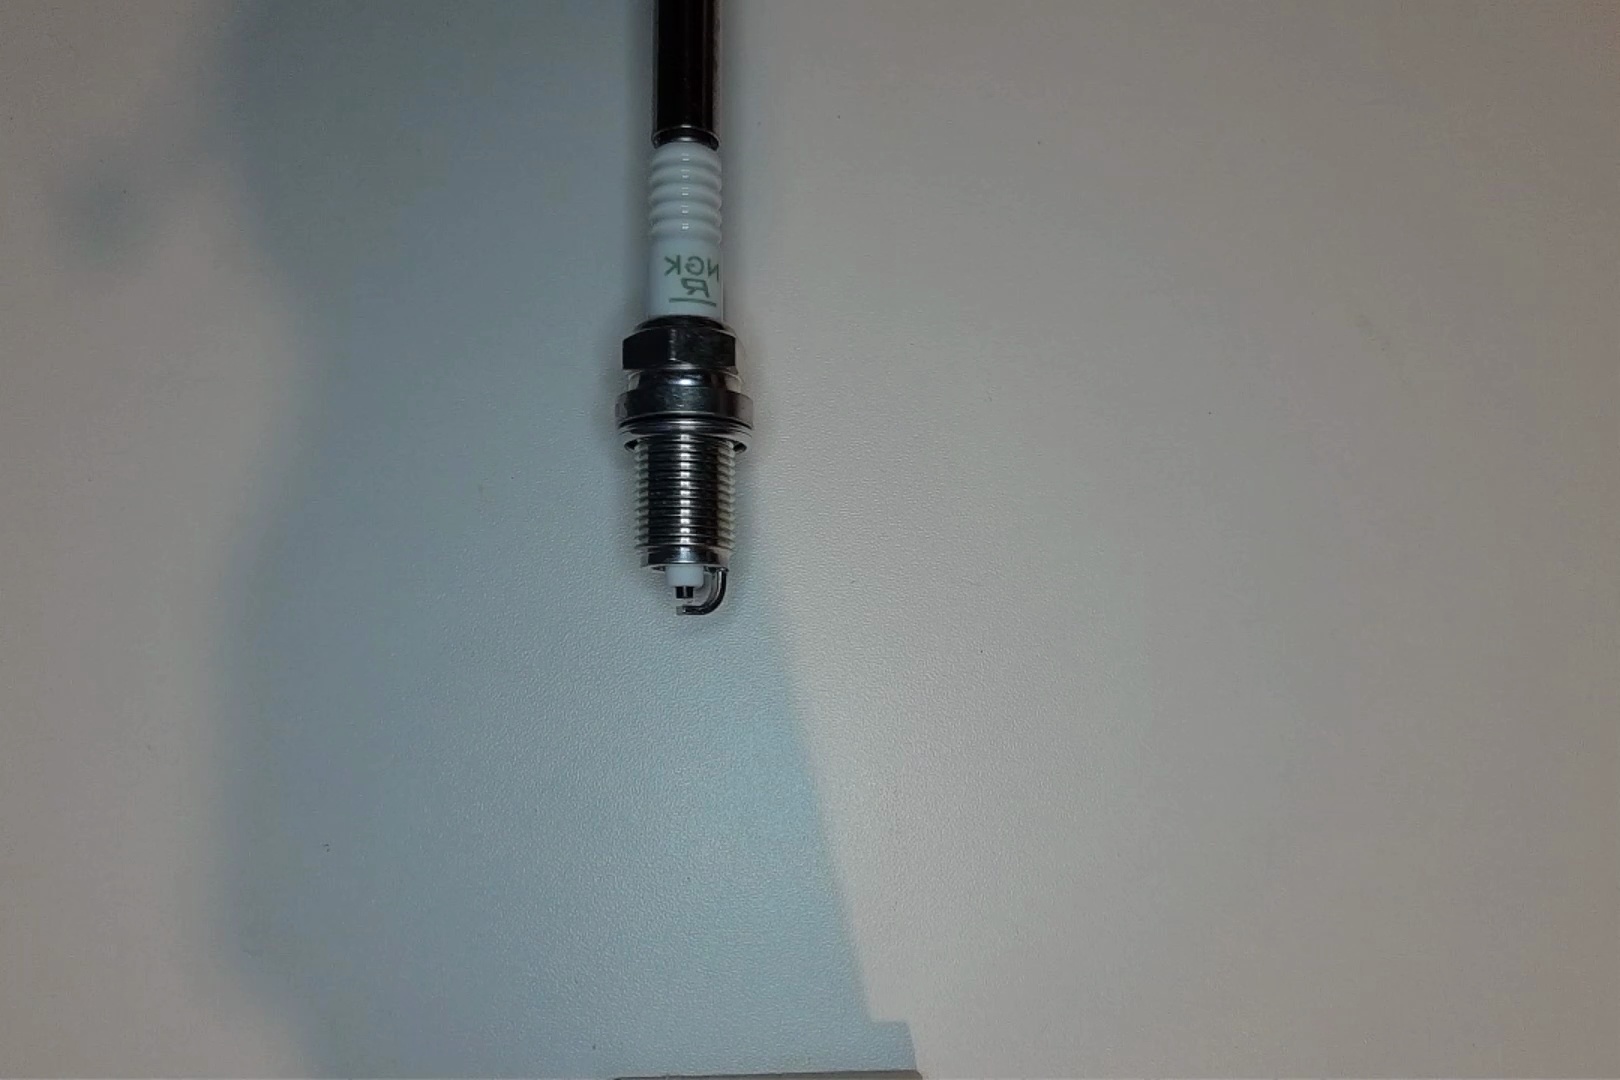
Label: normal